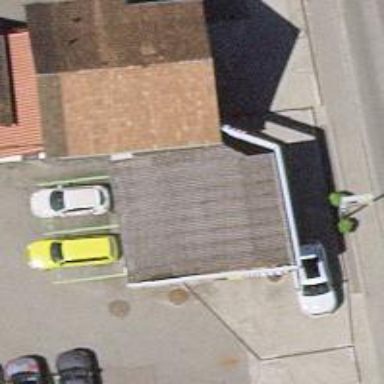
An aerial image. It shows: Fuel station.